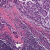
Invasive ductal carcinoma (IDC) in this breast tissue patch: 0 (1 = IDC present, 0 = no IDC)